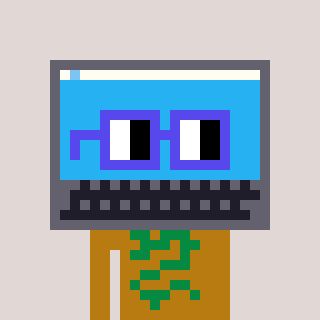
a pixel art character with square blue glasses, a laptop-shaped head and a gold-colored body on a warm background